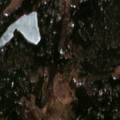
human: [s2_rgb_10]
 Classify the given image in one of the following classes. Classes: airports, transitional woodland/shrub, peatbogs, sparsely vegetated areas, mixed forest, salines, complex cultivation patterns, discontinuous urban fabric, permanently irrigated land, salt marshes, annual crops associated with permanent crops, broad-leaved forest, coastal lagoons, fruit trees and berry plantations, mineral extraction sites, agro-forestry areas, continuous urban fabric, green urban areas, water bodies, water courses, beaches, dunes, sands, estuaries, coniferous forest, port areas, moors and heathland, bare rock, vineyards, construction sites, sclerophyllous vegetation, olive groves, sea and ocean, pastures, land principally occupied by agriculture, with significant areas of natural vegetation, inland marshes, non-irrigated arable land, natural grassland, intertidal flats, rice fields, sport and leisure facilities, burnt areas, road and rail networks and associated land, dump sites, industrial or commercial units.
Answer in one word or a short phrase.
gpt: non-irrigated arable land, land principally occupied by agriculture, with significant areas of natural vegetation, coniferous forest, mixed forest, transitional woodland/shrub